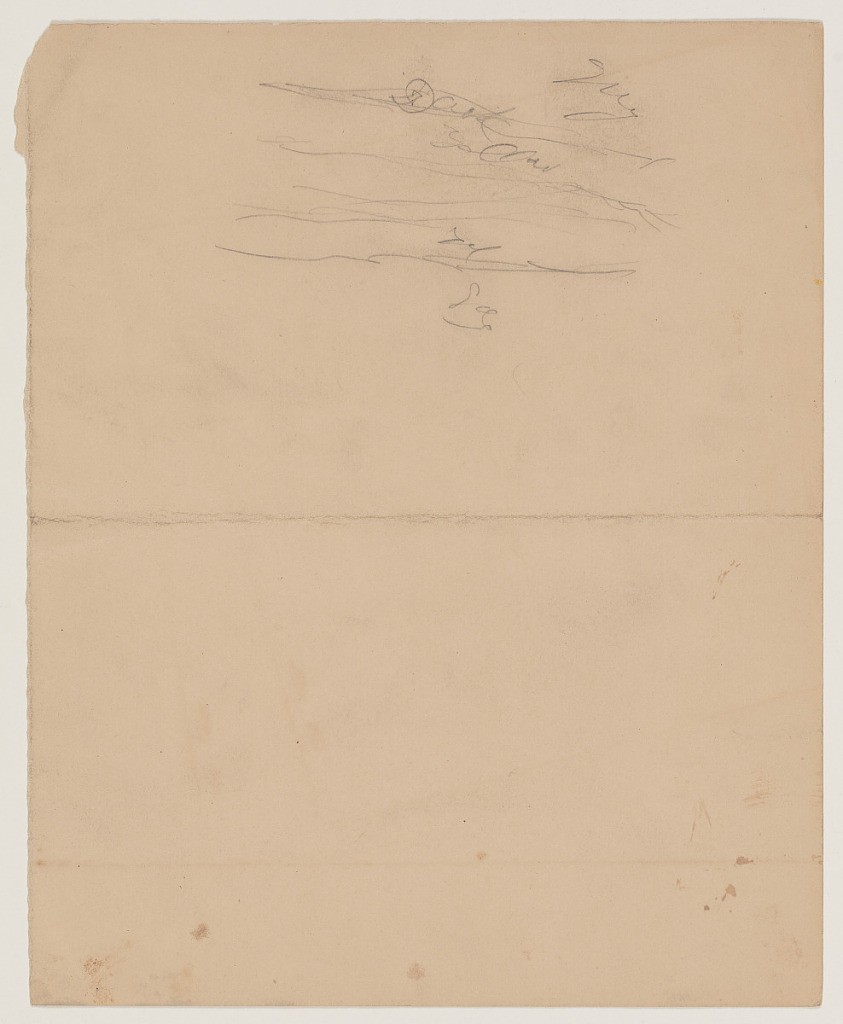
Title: Cloudy Sky
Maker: Frederic Edwin Church, American, 1826–1900
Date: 1856–1890
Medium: Graphite on tan wove paper
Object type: drawing
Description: Atmosphere sketch showing a loosely-rendered view of bands of clouds in a dark, possibly twilight sky above a gradually rolling mountain range.